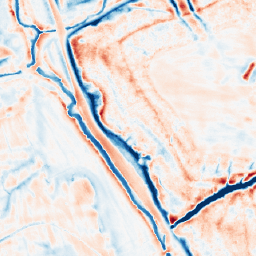
Category: edge_preserving
Decomposition family: bilateral
Decomposition parameters: d: 21
sigma_color: 50
sigma_space: 150
Upsampling method: nearest
Upsampling parameters: scale: 2
Upsampling scale: 2